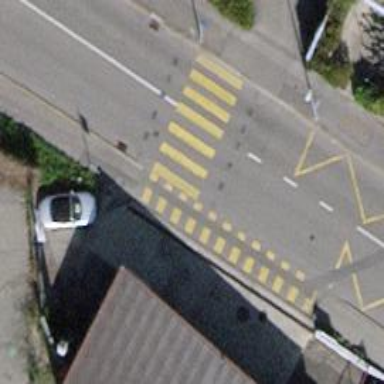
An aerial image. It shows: Marked crossing with zebra stripes on the road.